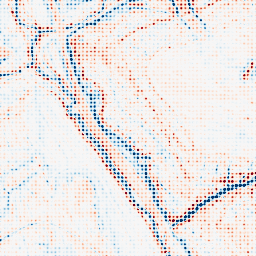
Category: multiscale
Decomposition family: dog_multiscale
Decomposition parameters: sigma_ratio: 1.4
n_scales: 5
base_sigma: 0.5
Upsampling method: sinc_hamming
Upsampling parameters: scale: 8
kernel_size: 4
Upsampling scale: 8